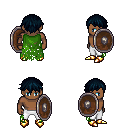
a pixel art fantasy rpg character, male body template, human, dark skin, green tattered cape, white pants, raven short bangs hairstyle, gold boots, shield, four views (front, back, left, right), 2x2 character sprite sheet, small pixel art, hard edges, no anti-aliasing